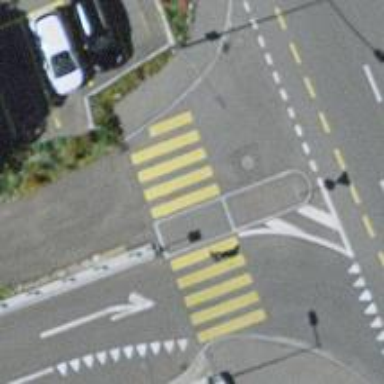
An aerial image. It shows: Kerb barrier.